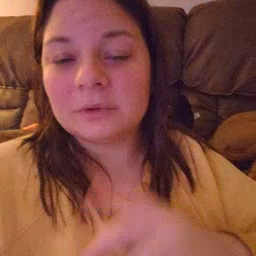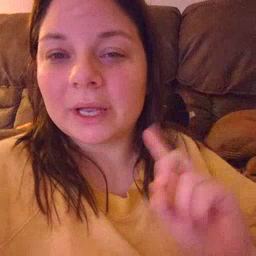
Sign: where